Question: I'm using SpriteKit (with Xcode 6 and Swift) and I have a character on the screen that I move around with on screen joysticks, and I want a little trail to follow behind him. How do I do that?

How big would my image need to be, and what would it need to look like?
Also what would I use in my code?
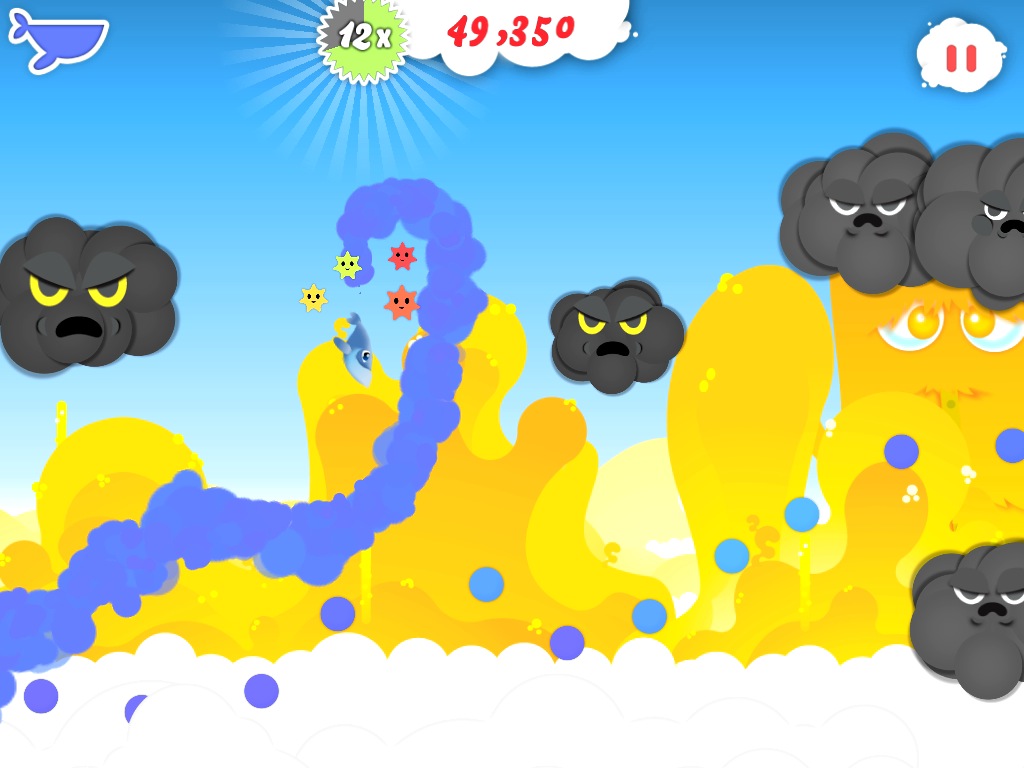
Answer: You should take a look at <URL>; it will "emit" particles that you can use as your trail. You can design the look and feel of your particles right in Xcode by adding a "SpriteKit Particle File" to your project:

You'd then load the particle file in to a new 'SKEmitterNode' like so:
'''
let emitter = SKEmitterNode(fileNamed: "CharacterParticle.sks")
'''
Then you'll need to set the 'SKEmitterNode''s 'targetNode' property to your 'SKScene' so that the particles it emits don't move with your character (i.e. they leave a trail):
'''
emitter.targetNode = scene
'''
Then add your 'emitter' to your character's 'SKNode'. Lets assume you have an 'SKNode' for your character called 'character', in that case the code would simply be:
'''
character.addChild(emitter)
'''
Typically this sort of thing would be done in your scene's setup method (in Apple's SpriteKit template, it's usually in 'didMoveToView'). It could also be done in your character's custom 'SKNode' or 'SKSpriteNode' class, if you have one. If you put it in 'didMoveToView', it would look something like:
'''
override func didMoveToView(view: SKView) {
// ... any character or other node setup ...
let emitter = SKEmitterNode(fileNamed: "CharacterParticle.sks")
emitter.targetNode = self
character.addChild(emitter)
// ... any other setup ...
}
'''